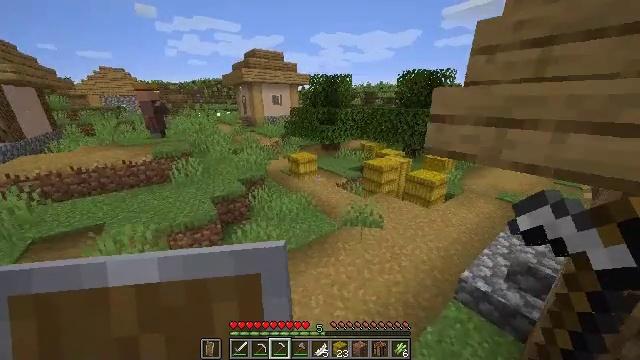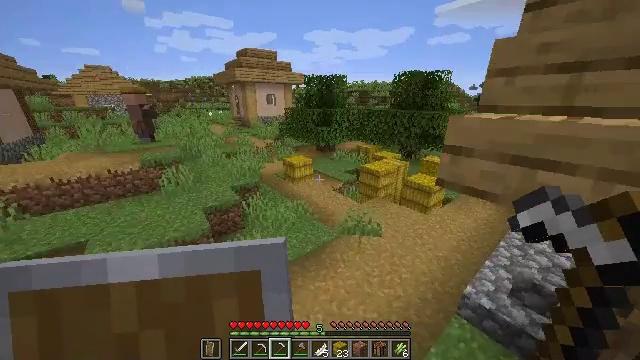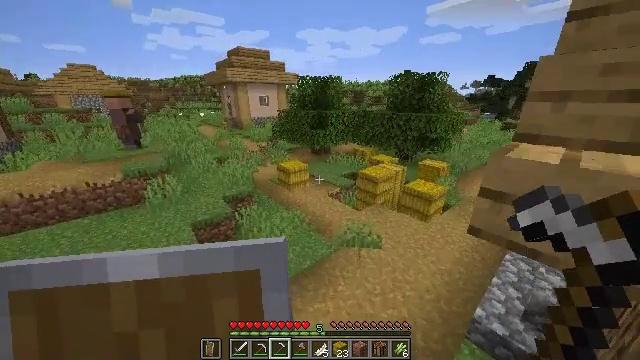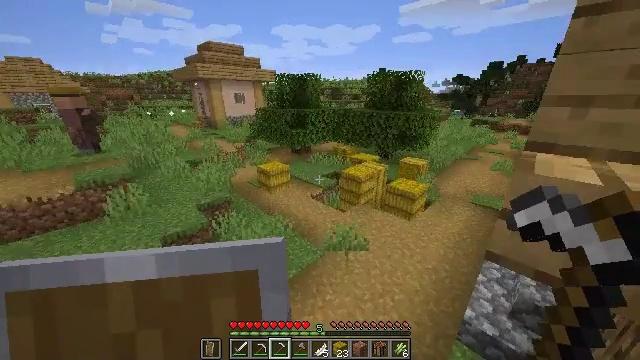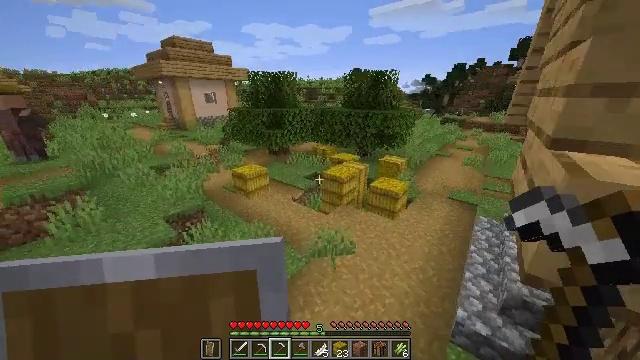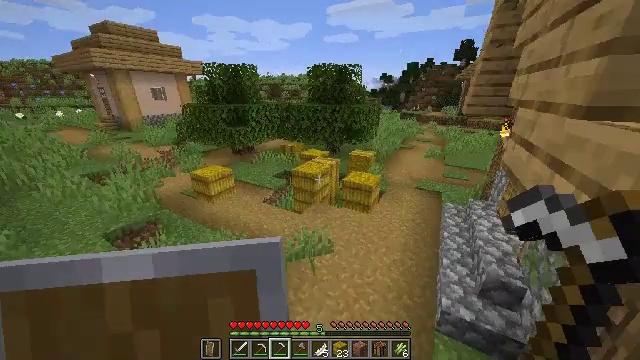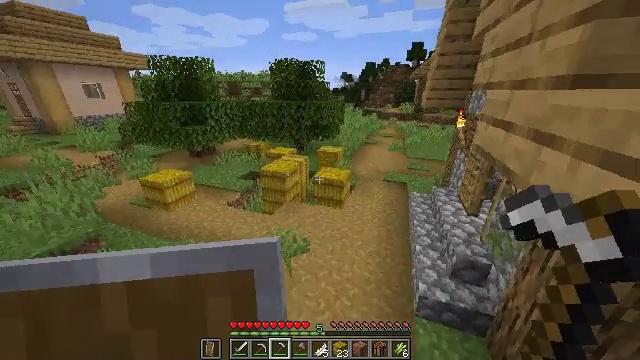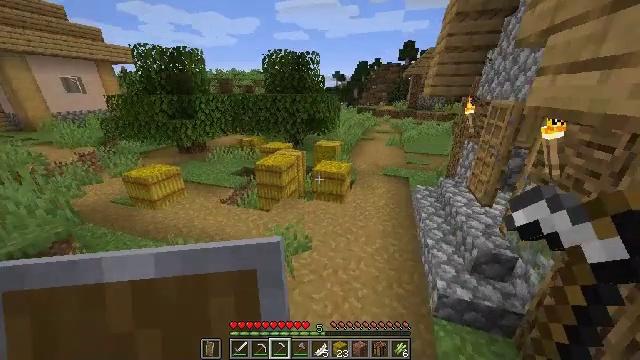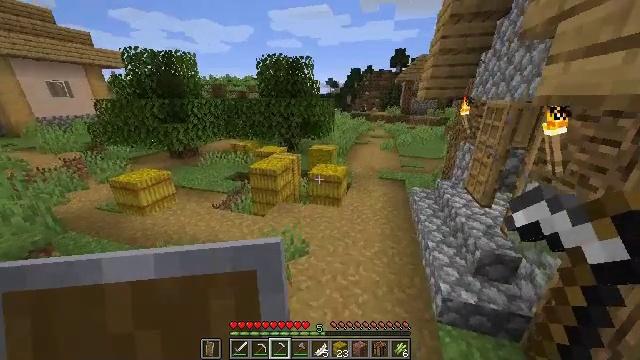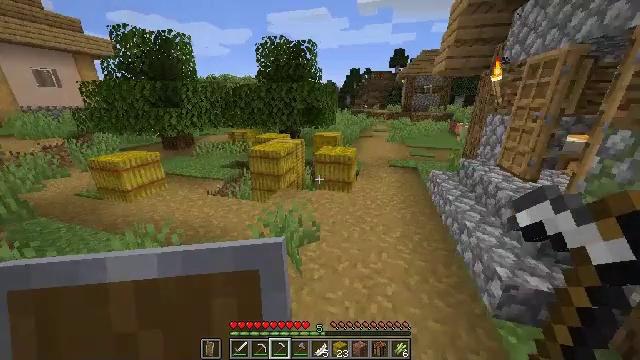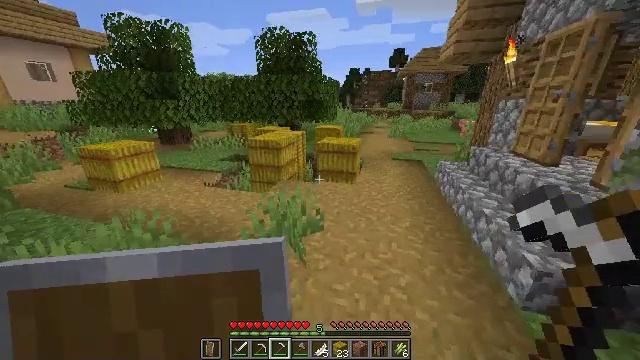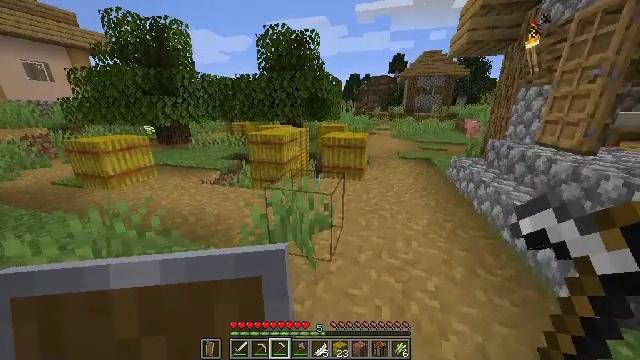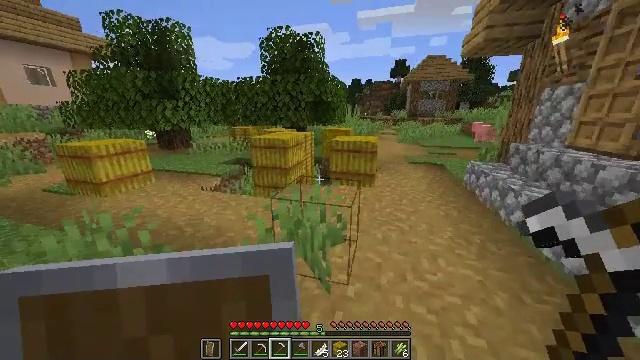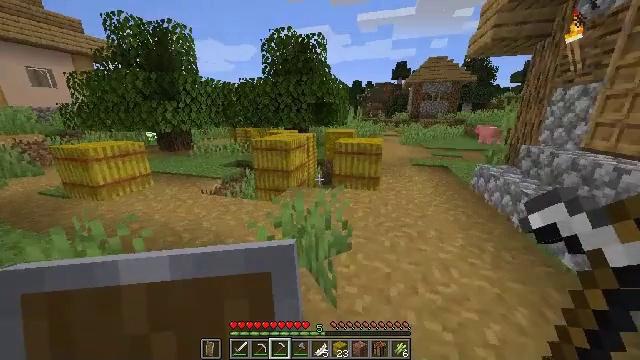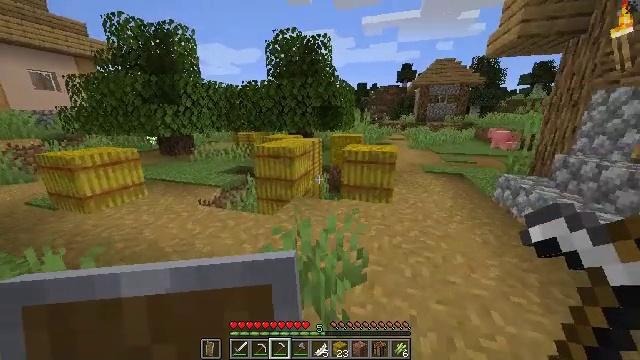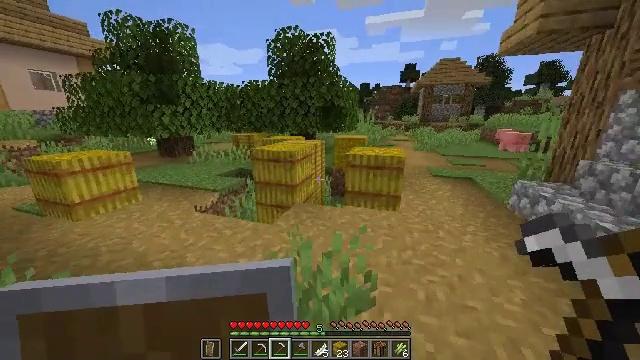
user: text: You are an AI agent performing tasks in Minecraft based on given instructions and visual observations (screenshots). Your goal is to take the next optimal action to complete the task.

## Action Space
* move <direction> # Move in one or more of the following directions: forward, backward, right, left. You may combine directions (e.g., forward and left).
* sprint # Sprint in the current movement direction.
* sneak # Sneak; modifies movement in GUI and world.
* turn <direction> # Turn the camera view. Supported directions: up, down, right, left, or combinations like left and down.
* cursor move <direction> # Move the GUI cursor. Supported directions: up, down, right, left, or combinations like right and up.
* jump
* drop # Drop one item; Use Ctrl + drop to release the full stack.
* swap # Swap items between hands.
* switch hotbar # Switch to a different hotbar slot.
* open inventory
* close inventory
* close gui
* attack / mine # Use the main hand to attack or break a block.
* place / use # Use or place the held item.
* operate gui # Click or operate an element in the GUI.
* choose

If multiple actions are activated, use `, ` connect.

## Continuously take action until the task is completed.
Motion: motion action
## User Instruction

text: Harvest hay blocks from the village.
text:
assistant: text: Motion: move forward, sprint, turn right, jump
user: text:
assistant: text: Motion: move forward, sprint, turn right, jump
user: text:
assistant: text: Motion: move forward, sprint, turn right, jump
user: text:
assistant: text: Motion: move forward, sprint, turn right
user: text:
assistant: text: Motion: move forward, sprint, turn right
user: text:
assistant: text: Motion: move forward, sprint, turn right
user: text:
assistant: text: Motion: move forward, sprint, turn right
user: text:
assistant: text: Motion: move forward, sprint, turn right and up
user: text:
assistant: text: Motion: move forward, sprint
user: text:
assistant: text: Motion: move forward, sprint
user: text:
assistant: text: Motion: move forward, turn up
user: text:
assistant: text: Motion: move forward, turn up
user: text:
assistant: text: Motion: move forward
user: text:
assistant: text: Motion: move forward, turn left
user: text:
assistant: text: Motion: move forward
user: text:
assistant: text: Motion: move forward
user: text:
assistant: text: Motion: move forward
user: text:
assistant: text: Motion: move forward
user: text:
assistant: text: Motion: move forward, turn left
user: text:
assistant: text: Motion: move forward, turn left, attack / mine
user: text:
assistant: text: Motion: move forward, attack / mine
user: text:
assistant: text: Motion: move forward, turn down, attack / mine
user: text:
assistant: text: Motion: turn down, attack / mine
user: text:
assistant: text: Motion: attack / mine
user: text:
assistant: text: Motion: attack / mine
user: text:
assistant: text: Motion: attack / mine
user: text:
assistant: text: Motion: attack / mine
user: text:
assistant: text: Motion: attack / mine
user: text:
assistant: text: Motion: attack / mine
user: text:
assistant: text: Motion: move forward, attack / mine